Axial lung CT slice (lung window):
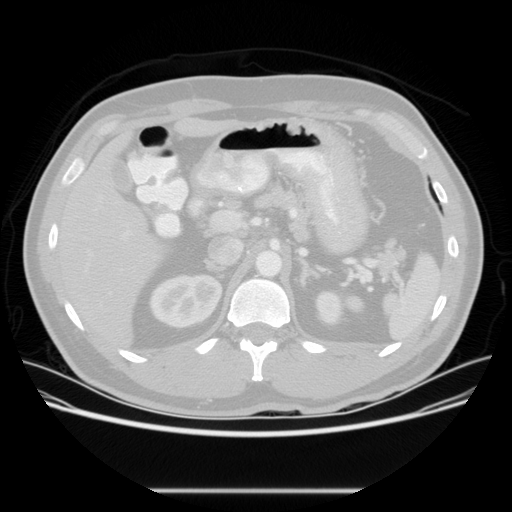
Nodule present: no